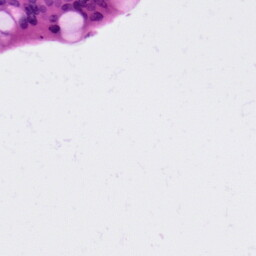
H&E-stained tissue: Colon